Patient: sex M, age 48
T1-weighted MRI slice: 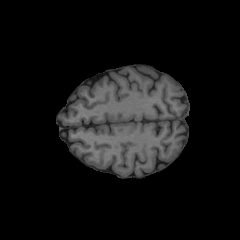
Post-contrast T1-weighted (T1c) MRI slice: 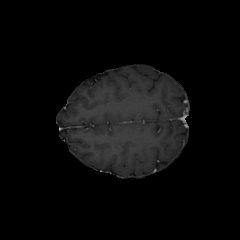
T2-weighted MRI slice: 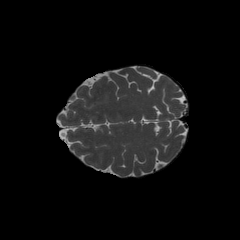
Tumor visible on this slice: no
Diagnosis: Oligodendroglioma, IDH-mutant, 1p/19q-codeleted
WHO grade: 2